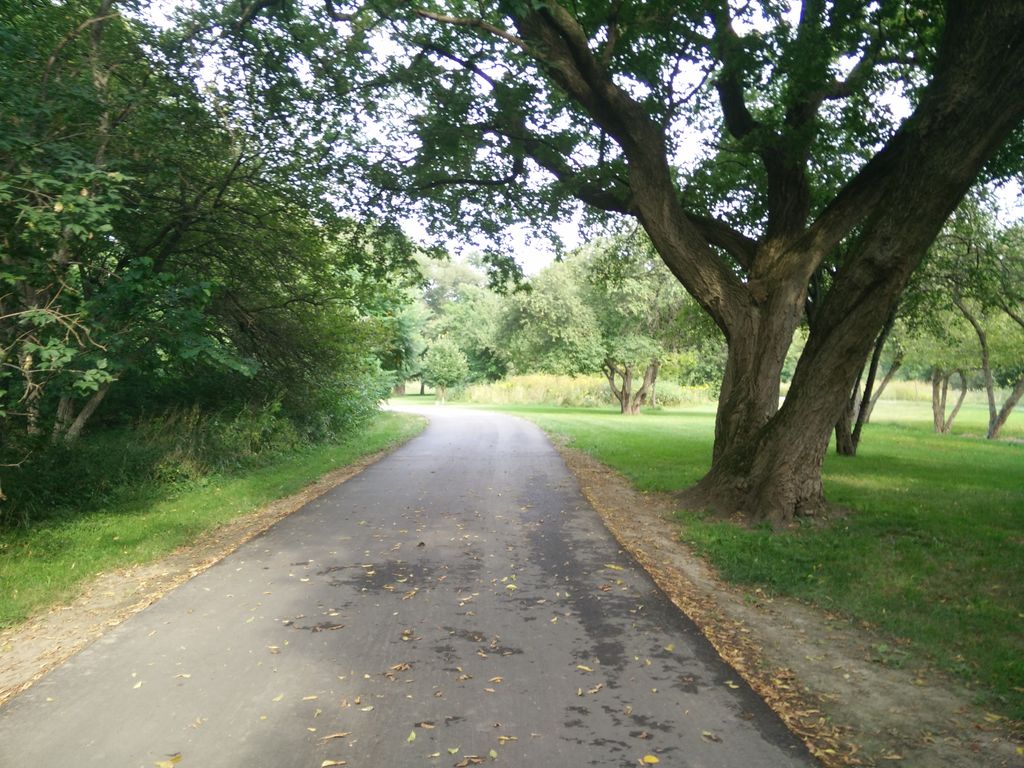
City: toronto